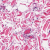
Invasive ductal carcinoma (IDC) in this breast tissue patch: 0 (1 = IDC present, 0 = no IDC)